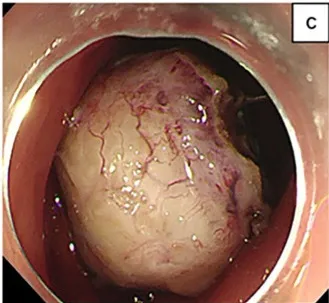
The lesion treated with endoscopic submucosal excavation and En bloc resection was achieved.
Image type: endoscopy (gi_endoscopy)